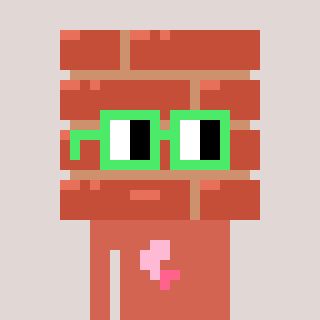
a pixel art character with square light green glasses, a wall-shaped head and a peachy-colored body on a warm background